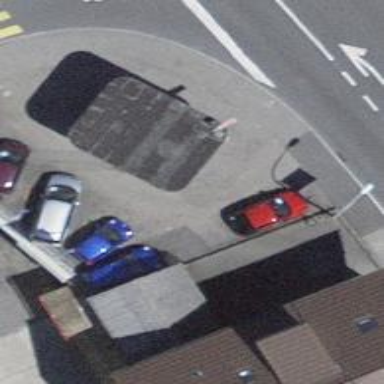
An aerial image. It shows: Fuel station.